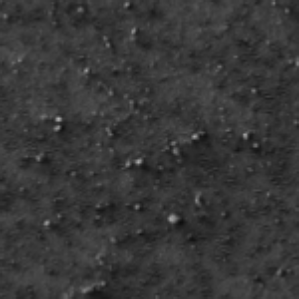
Label: frost